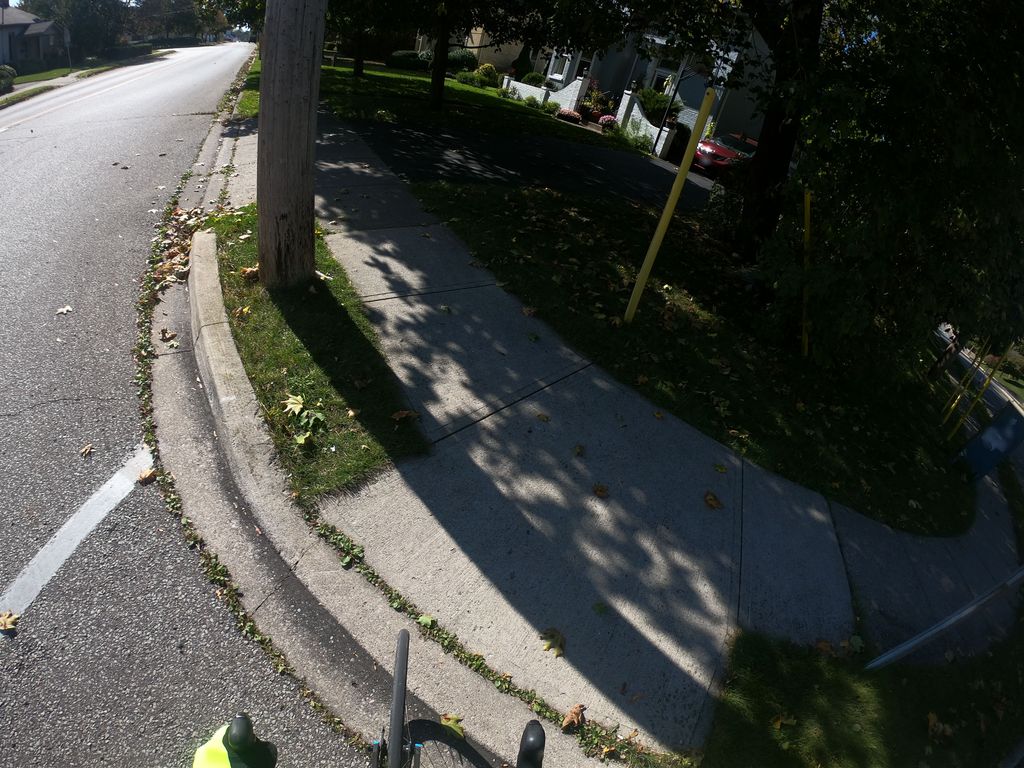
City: kitchener-waterloo